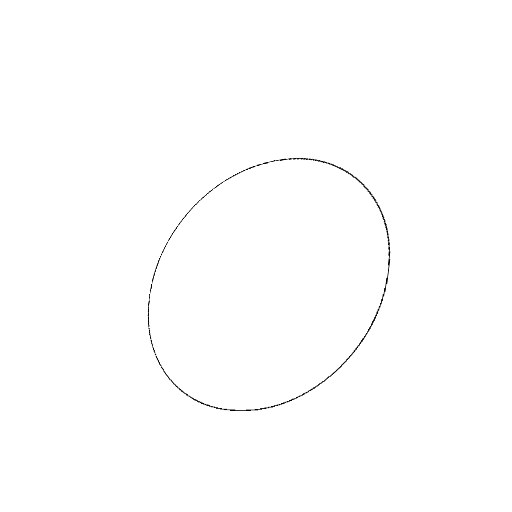
Crossing number: 0